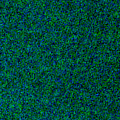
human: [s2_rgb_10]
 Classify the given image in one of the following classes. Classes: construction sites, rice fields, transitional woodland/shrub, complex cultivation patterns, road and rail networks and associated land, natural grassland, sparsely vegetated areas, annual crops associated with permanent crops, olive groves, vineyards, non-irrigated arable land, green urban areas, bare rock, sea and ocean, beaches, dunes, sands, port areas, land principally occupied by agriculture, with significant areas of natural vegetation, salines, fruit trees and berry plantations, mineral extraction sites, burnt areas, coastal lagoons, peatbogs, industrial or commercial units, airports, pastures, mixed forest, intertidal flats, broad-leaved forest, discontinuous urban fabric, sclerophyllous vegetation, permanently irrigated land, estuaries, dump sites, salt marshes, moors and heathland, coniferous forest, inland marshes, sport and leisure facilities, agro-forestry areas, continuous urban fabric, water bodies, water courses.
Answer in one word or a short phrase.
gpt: sea and ocean